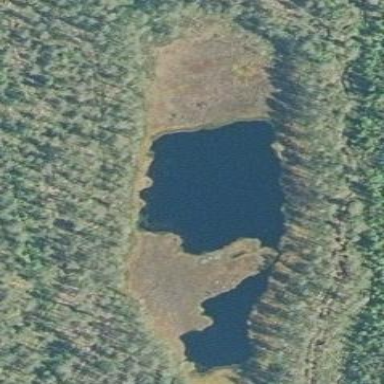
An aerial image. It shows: Pond with natural water.